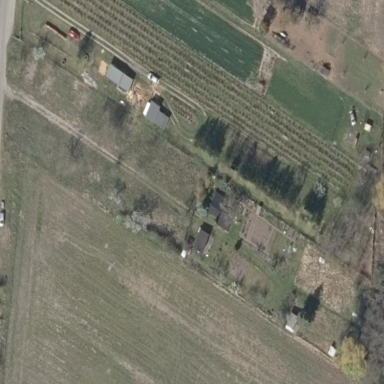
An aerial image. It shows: Area designated for allotments.